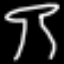
Label: mushroom